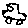
Label: car